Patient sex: M
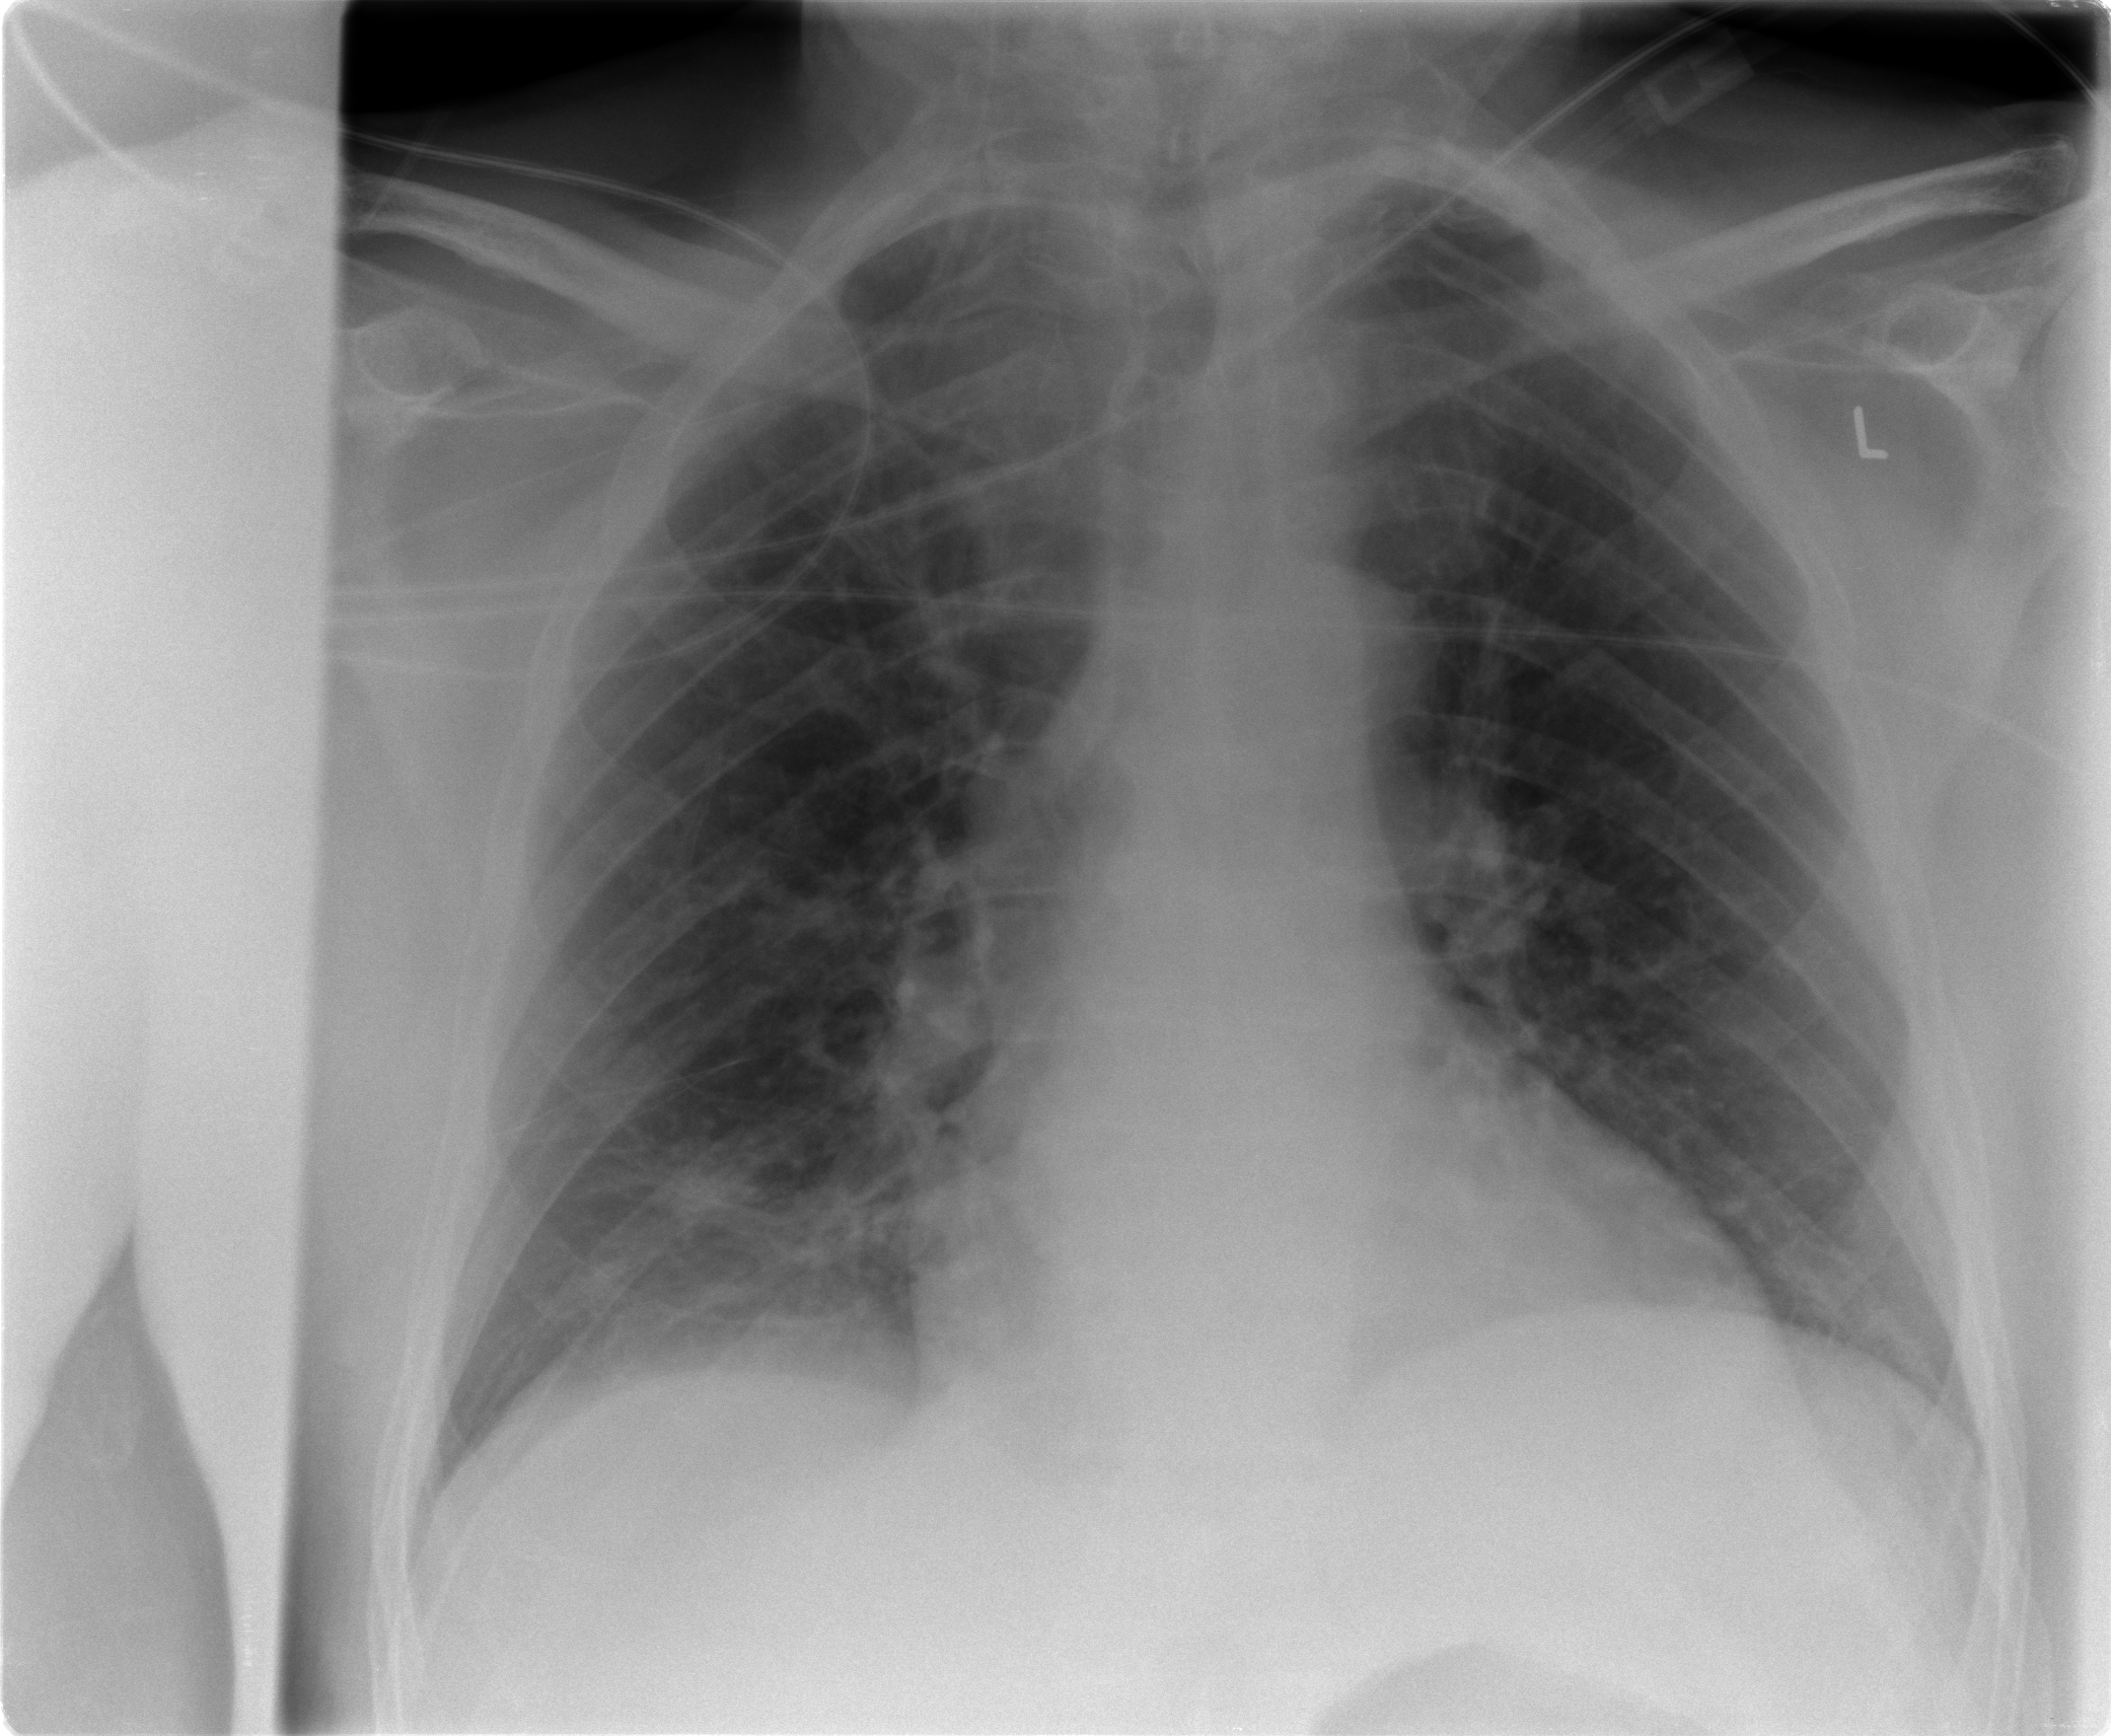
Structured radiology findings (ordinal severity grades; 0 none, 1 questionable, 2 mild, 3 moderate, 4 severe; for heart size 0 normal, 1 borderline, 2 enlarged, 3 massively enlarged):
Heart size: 0
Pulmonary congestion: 1
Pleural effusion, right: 0
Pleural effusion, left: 0
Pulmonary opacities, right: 0
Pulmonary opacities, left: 0
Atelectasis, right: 0
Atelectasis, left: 0